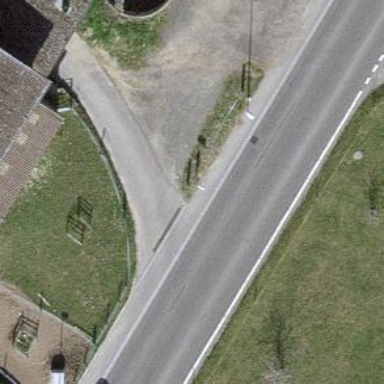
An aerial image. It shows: Bus stop with platform for public transport.